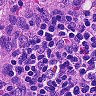
Metastatic tissue present: no